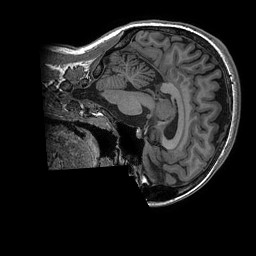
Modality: T1w
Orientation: sagittal
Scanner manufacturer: ge
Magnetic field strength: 3 T
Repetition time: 0.008156 s
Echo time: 0.00318 s